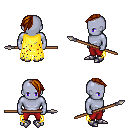
a pixel art fantasy rpg character, male body template, dark elf, purple skin, yellow tattered cape, red pants, brunette long mohawk hairstyle, metal boots, spear, four views (front, back, left, right), 2x2 character sprite sheet, small pixel art, hard edges, no anti-aliasing